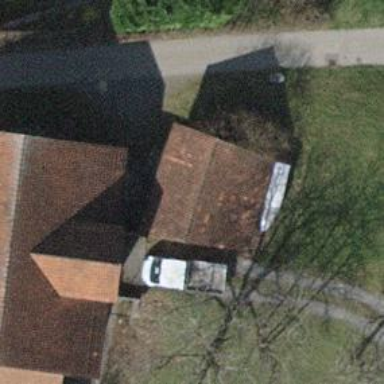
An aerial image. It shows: Farm auxiliary building.